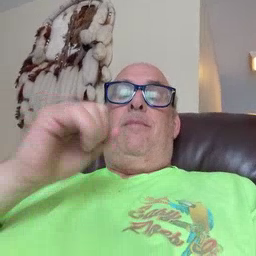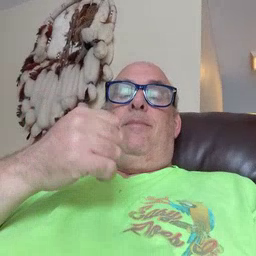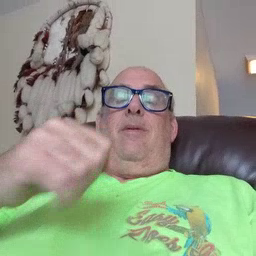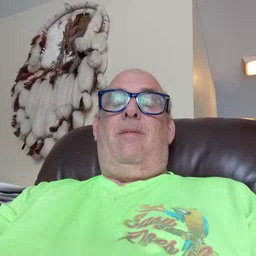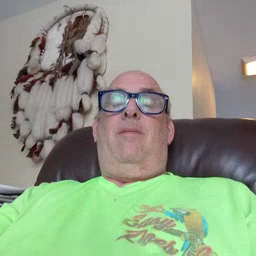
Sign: make